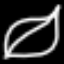
Label: leaf